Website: macys
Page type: customer-info-address
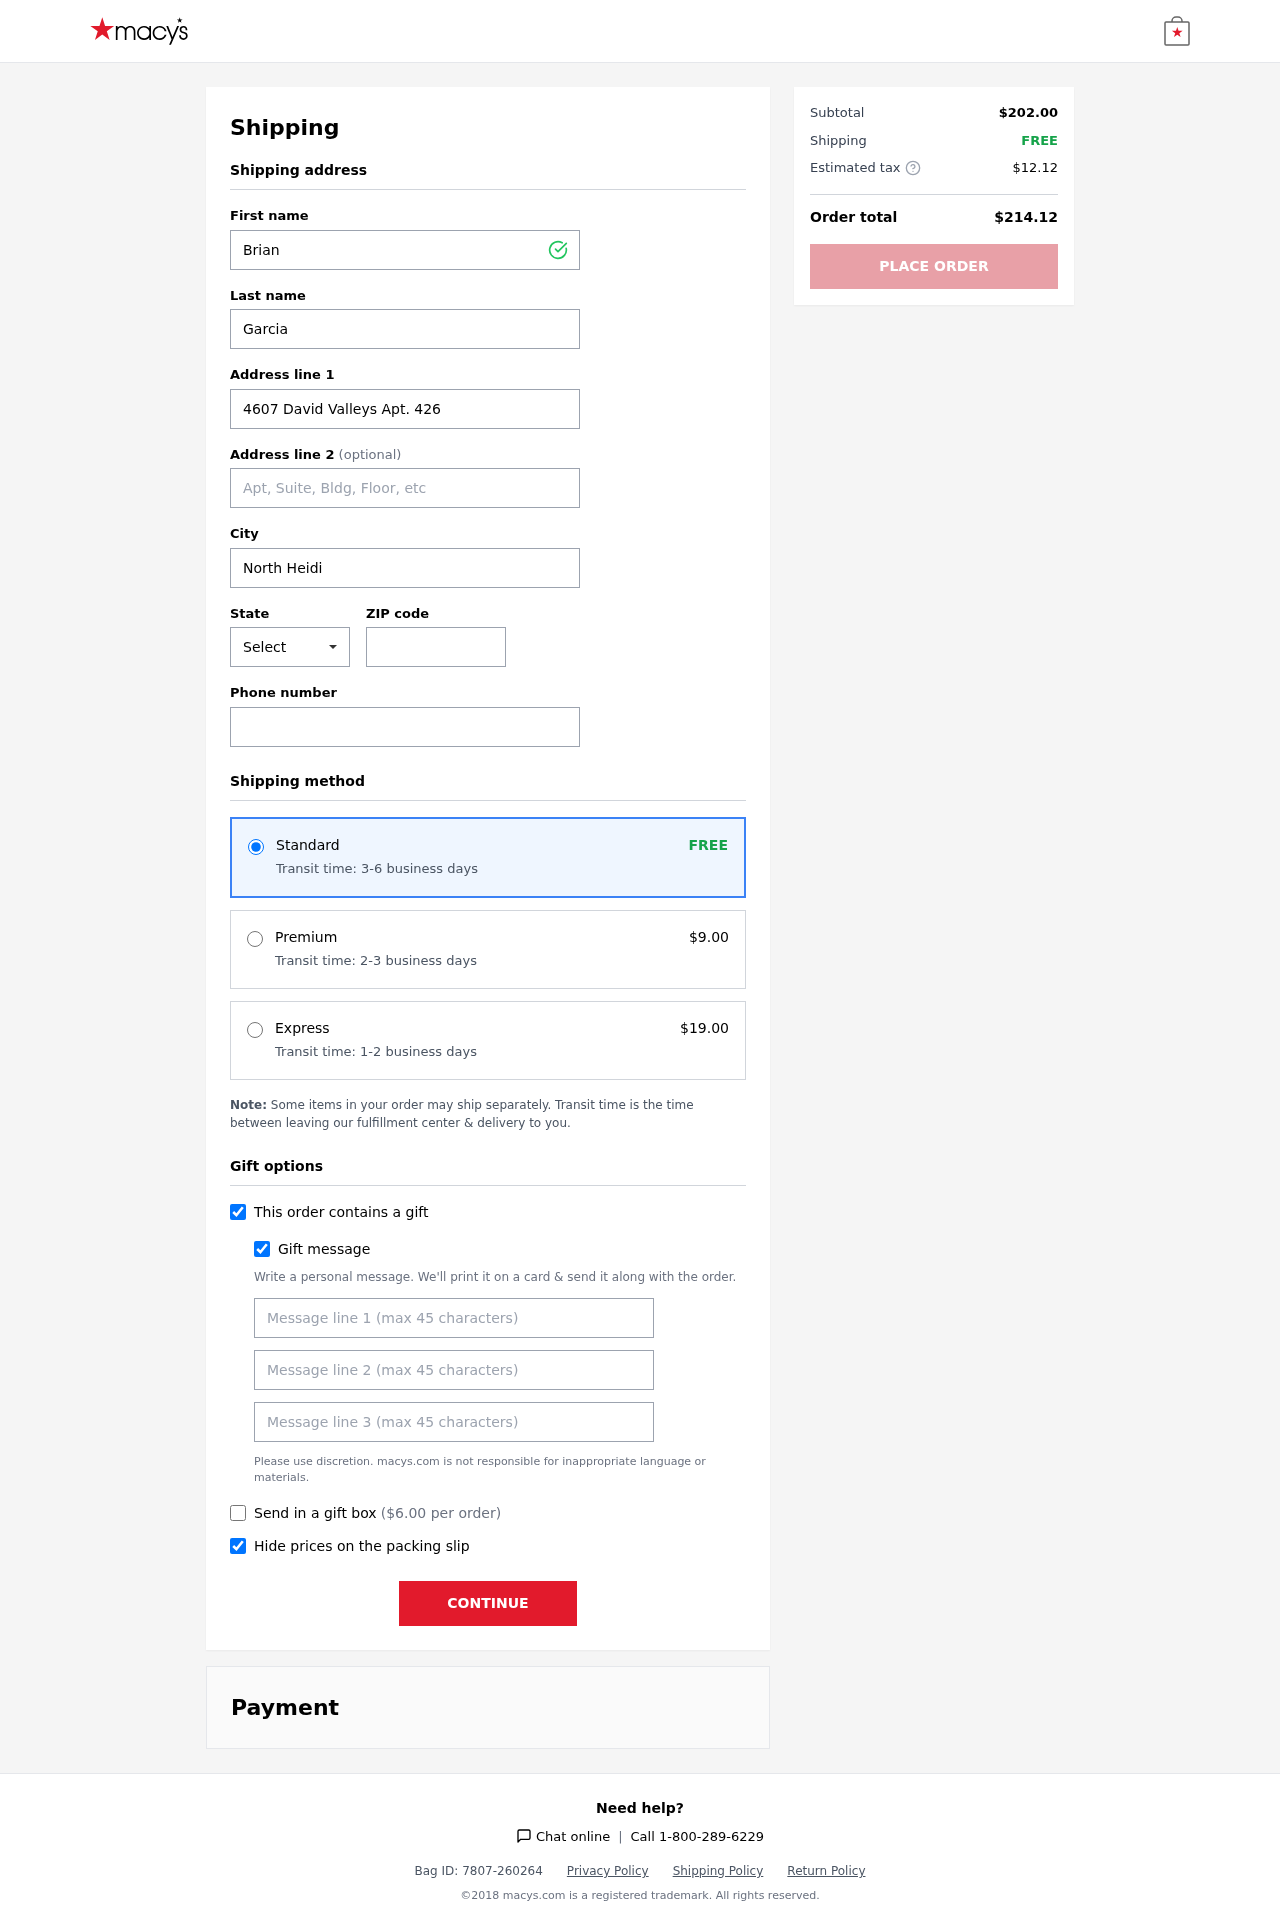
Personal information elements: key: PII_CITY
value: North Heidi
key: PII_FIRSTNAME
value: Brian
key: PII_GIFT_MESSAGE
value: Hey April, I saw these ankle boots and instantly thought of you—they're totally your style! I hope they add a little extra flair to your days. Enjoy every step!  Brian
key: PII_LASTNAME
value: Garcia
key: PII_PHONE
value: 3425612620
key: PII_POSTCODE
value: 07692
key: PII_STATE_ABBR
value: MO
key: PII_STREET
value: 4607 David Valleys Apt. 426
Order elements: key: ORDER_SHIPPING_STANDARD
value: FREE
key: ORDER_SHIPPING_STANDARD_TIME
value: Transit time: 3-6 business days
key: ORDER_SHIPPING_PREMIUM
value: $9.00
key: ORDER_SHIPPING_PREMIUM_TIME
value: Transit time: 2-3 business days
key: ORDER_SHIPPING_EXPRESS
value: $19.00
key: ORDER_SHIPPING_EXPRESS_TIME
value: Transit time: 1-2 business days
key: ORDER_GIFT_BOX_FEE
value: $6.00
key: ORDER_SUBTOTAL
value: $202.00
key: ORDER_SHIPPING_COST
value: FREE
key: ORDER_TAX
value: $12.12
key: ORDER_TOTAL
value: $214.12